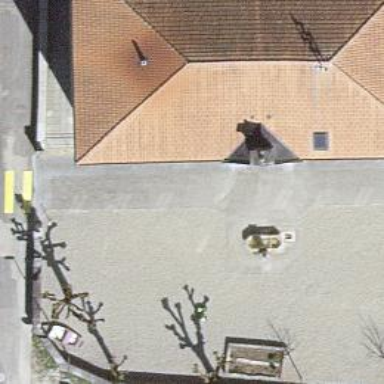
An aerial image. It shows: Fountain.